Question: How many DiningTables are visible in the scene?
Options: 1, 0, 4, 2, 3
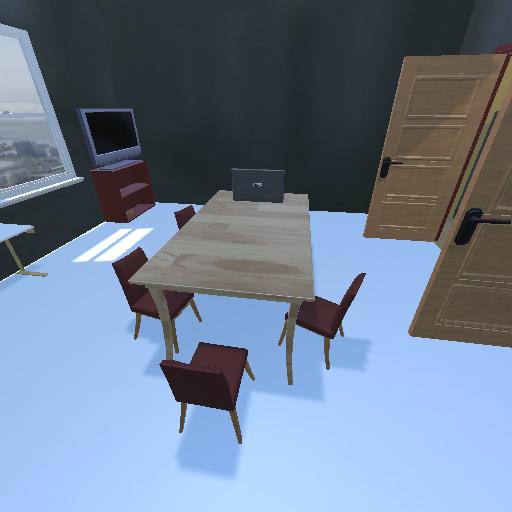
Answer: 1